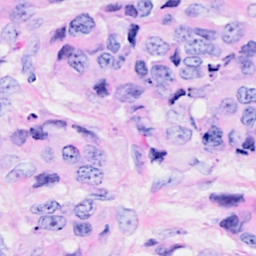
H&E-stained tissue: Breast